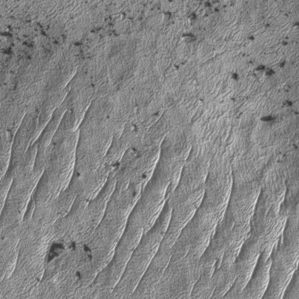
Label: frost